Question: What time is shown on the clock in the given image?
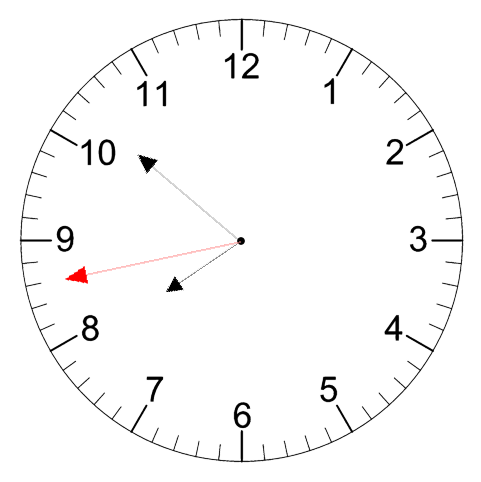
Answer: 07:51:43